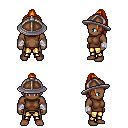
a pixel art fantasy rpg character, male body template, human, dark skin, brown sleeveless shirt, gold greaves, light blonde long topknot hairstyle, chain helm, white cloth bandages, four views (front, back, left, right), 2x2 character sprite sheet, small pixel art, hard edges, no anti-aliasing